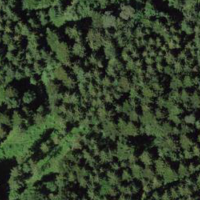
EUNIS habitat code: 43
Species observed at this site:
Fagus sylvatica